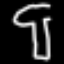
Label: mushroom